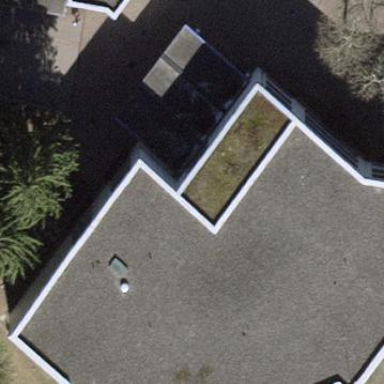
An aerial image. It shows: School building with school amenities.